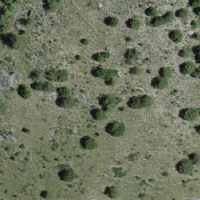
EUNIS habitat code: 48
Species observed at this site:
Thaumetopoea pityocampa